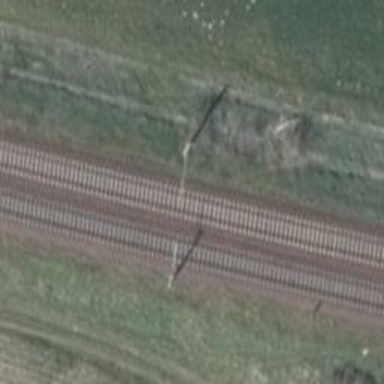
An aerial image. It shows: Railway milestone with catenary mast.